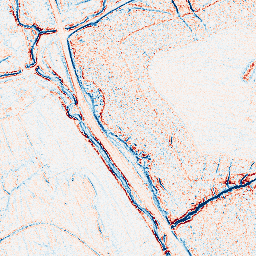
Category: edge_preserving
Decomposition family: anisotropic_diffusion
Decomposition parameters: iterations: 10
kappa: 50
gamma: 0.05
Upsampling method: quadratic
Upsampling parameters: scale: 8
Upsampling scale: 8